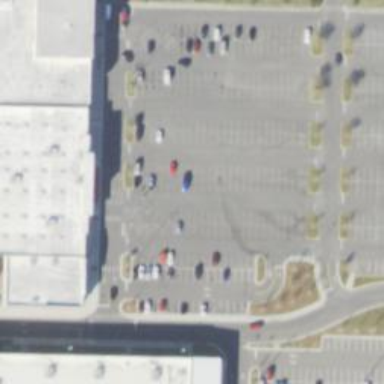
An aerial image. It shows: Parking space.